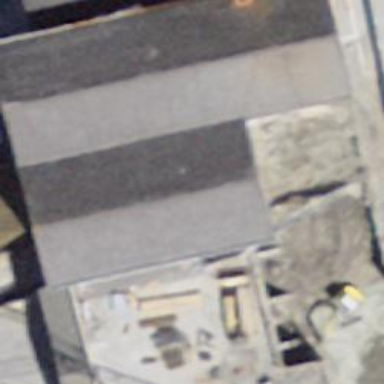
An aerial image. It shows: School building.